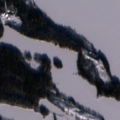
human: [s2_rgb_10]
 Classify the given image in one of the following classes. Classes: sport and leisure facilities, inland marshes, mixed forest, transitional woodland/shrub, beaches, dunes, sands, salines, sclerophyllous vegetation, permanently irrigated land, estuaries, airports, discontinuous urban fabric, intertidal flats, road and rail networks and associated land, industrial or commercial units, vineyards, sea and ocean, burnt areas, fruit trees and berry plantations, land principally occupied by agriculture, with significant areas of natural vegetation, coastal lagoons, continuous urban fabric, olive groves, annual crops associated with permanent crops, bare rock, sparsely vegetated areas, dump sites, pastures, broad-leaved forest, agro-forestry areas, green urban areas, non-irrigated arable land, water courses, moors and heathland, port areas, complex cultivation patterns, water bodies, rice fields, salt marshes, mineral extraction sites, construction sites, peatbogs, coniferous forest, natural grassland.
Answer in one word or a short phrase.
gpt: coniferous forest, water bodies